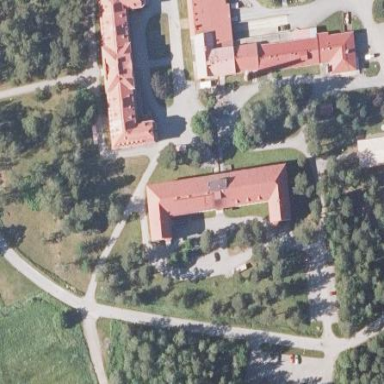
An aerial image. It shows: Hospital building.